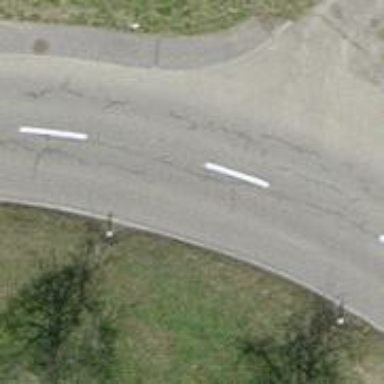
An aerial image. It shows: Tertiary road with asphalt surface.